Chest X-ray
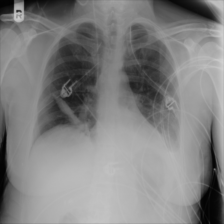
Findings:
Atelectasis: positive
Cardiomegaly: negative
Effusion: negative
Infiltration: negative
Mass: negative
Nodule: negative
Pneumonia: negative
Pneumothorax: positive
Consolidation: negative
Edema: negative
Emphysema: negative
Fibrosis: negative
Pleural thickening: negative
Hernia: negative